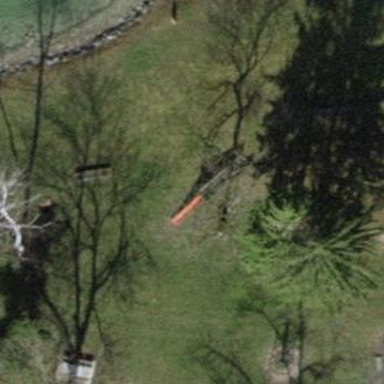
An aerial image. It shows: Playground featuring slide.